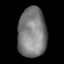
Tissue: lung
Cell type: T cells
Senescence score: 0.1367
Nuclear area (px): 1385
Mean DAPI intensity: 126.131